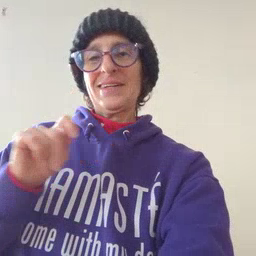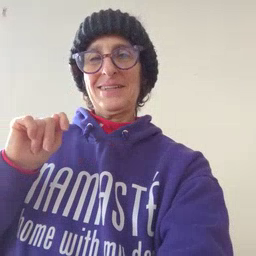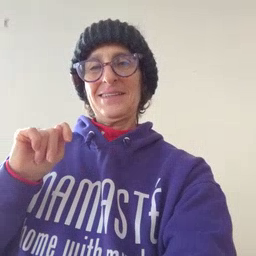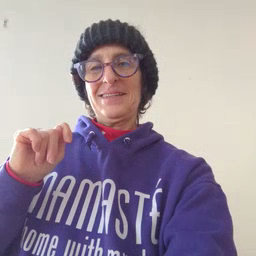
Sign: feet